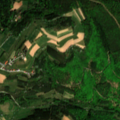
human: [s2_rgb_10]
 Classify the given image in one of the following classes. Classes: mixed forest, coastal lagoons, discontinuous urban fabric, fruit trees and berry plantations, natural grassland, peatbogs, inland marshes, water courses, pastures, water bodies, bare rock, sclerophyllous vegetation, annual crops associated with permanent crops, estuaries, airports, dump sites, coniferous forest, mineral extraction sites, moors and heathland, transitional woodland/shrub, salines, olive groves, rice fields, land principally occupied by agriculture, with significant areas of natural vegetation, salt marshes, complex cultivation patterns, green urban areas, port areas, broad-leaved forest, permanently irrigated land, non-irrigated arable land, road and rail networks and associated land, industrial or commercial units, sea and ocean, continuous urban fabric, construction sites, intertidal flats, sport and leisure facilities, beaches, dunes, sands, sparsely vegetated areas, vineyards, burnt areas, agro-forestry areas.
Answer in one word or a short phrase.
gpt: non-irrigated arable land, complex cultivation patterns, broad-leaved forest, mixed forest